Field crop: maize
Growth stage: 2
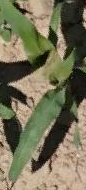
Species: maize